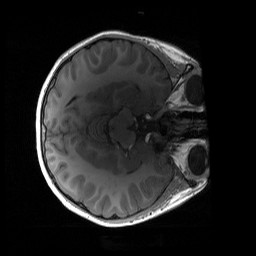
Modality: T1w
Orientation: axial
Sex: male
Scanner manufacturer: siemens
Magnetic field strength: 3 T
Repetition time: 1.9 s
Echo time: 0.00243 s